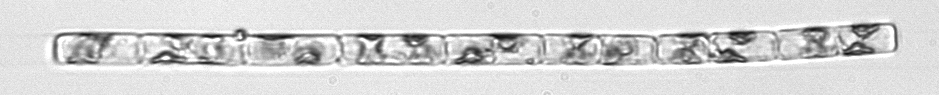
Label: Guinardia_delicatula